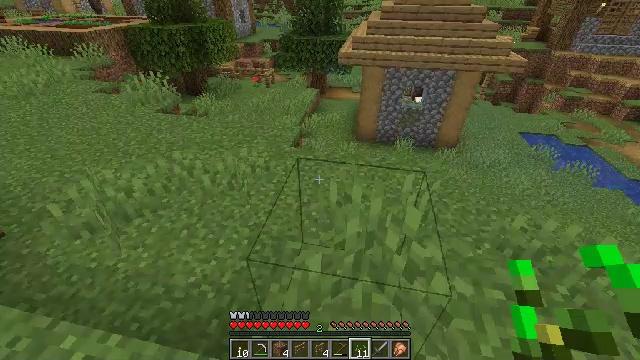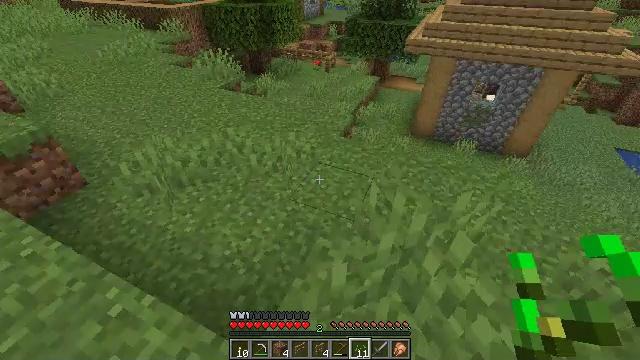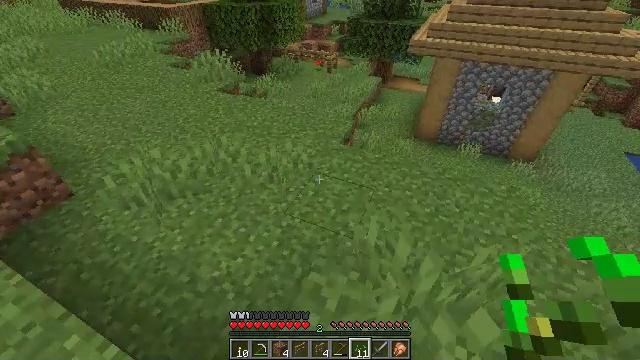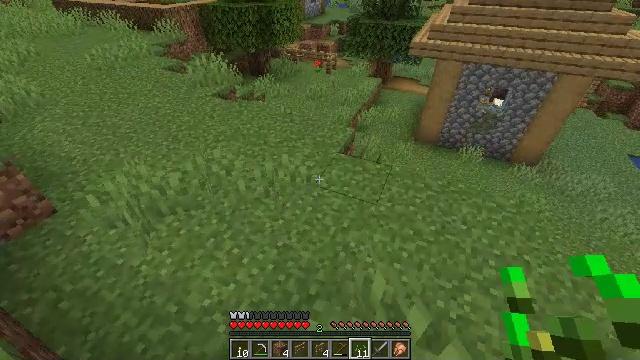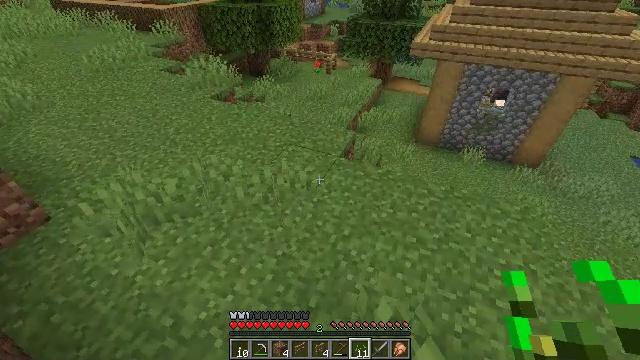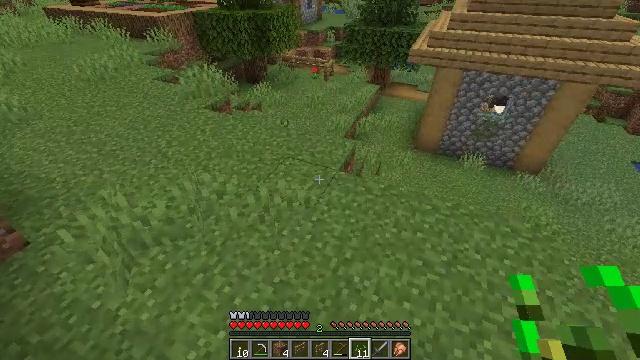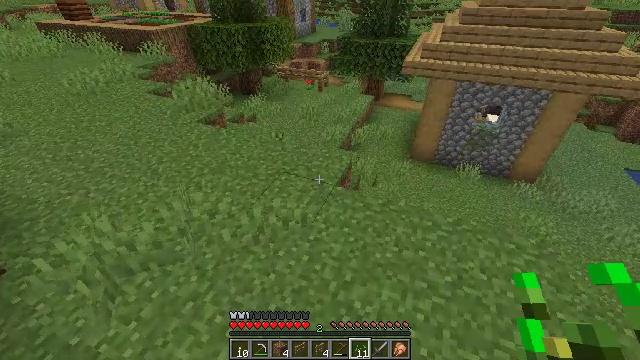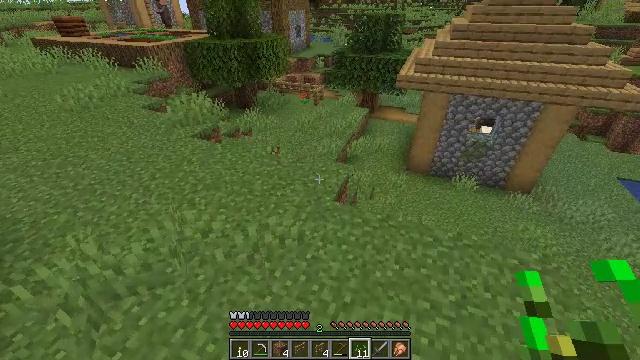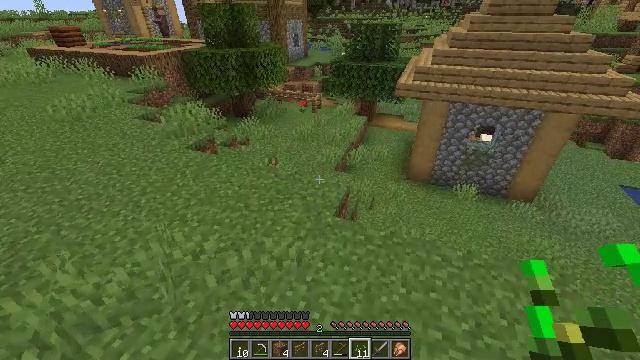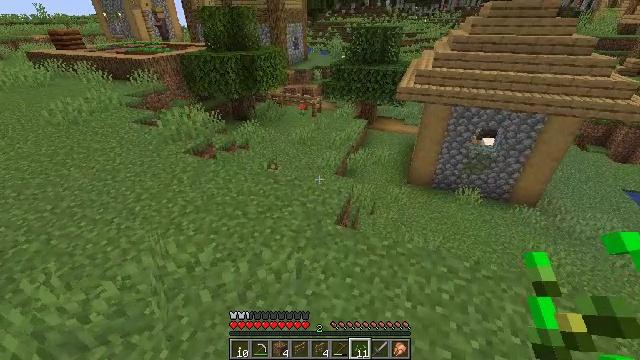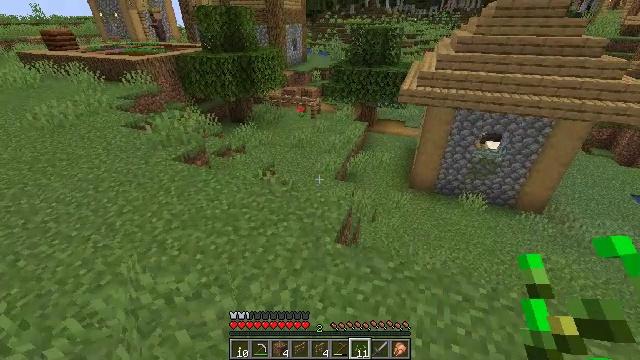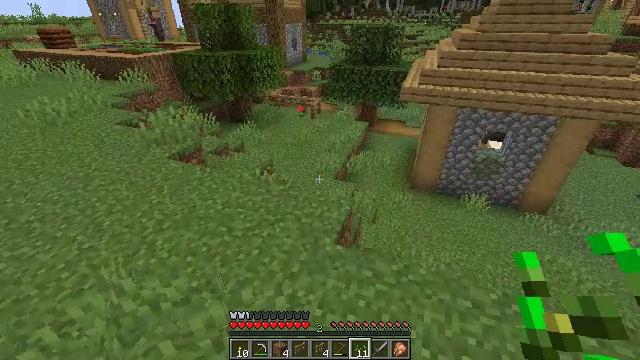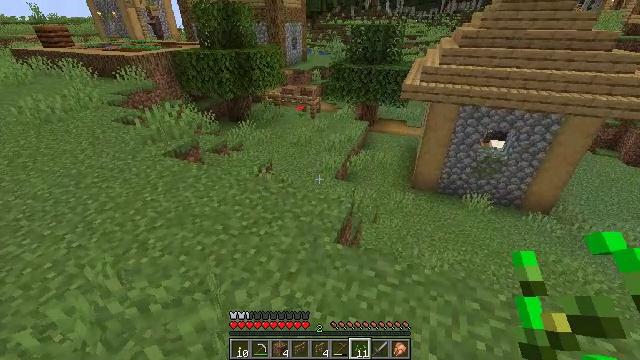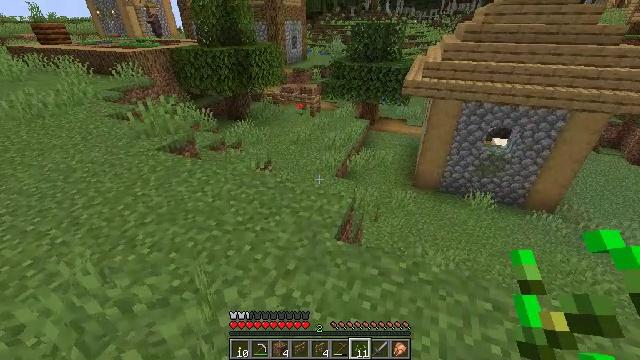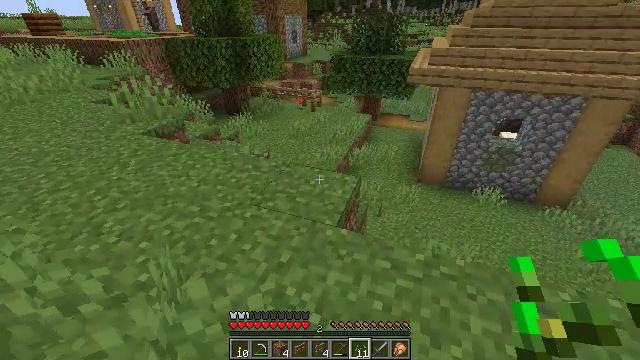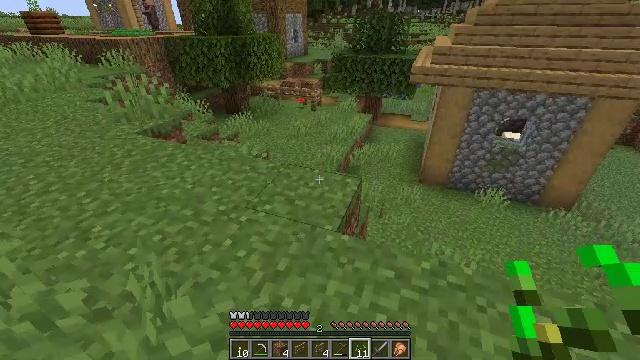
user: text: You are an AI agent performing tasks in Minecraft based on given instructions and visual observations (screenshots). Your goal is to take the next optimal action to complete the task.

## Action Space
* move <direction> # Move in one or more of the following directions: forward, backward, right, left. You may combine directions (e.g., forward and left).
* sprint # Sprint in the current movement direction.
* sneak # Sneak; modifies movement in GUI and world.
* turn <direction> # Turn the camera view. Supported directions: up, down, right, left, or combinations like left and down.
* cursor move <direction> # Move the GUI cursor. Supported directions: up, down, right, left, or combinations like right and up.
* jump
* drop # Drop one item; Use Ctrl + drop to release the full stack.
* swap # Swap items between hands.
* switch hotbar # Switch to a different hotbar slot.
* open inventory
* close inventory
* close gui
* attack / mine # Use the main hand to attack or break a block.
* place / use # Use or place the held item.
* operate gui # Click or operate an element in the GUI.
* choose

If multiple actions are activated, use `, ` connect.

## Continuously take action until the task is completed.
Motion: motion action
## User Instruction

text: Collect carrots by breaking the crop.
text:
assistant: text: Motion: move forward, turn left and down
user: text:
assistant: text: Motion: move forward
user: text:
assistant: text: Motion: move forward
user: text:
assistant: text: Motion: move forward
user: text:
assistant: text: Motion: move forward
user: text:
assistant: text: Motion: move forward, turn right and up
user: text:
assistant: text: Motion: move forward, turn right and up
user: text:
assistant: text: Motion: move forward, turn up
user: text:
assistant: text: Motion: move forward
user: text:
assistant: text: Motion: move forward
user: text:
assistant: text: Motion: move forward
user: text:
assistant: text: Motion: move forward
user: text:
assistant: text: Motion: move forward
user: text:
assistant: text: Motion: move forward
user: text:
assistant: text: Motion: move forward
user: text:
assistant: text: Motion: move forward
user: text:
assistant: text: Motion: move forward
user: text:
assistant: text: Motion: move forward
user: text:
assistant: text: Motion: move forward
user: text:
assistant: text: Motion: move forward
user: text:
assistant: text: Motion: move forward
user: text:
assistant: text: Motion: move forward
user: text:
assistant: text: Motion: move forward
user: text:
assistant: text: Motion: move forward and move left
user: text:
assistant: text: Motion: move forward and move left
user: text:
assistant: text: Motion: move forward and move left, turn left
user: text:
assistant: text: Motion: move forward and move left, turn left
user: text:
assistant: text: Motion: move forward and move left, turn left and down
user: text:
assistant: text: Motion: move forward and move left, turn left
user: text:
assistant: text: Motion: move forward and move left